Question: I want to make an image fit into my 'image view'. I am loading the image programmatically using Glide. It does load the image but does not stretch it to fit my entire 'image view'. It leaves blank spaces on both sides like this

I want to display my entire image without cropping so I can't use
'''
android:scaleType="centerCrop"
'''
There's a way to fit the entire image into my 'image view' by using
'''
android:background="@drawable/image"
'''
It stretches my image to fit the entire 'image view'. But how can I achieve the same if i am loading the image using Glide ?
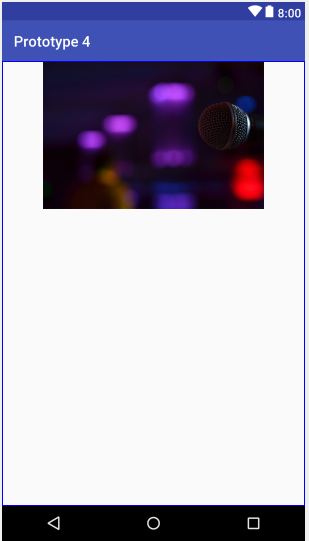
Answer: I finally got the answer to it.
Simply use
'''
android:scaleType="fitXY"
'''
in the xml ImageView tag like this and load image using Glide or BitmapFactory without using any scaleType attribute there.
'''
<ImageView
android:id="@+id/image_view"
android:layout_width="match_parent"
android:layout_height="match_parent"
android:scaleType="fitXY"/>
'''
Load Image to the image View
'''
Glide.with(this).load(imageUrl).into((ImageView)findViewById(R.id.image_view));
'''